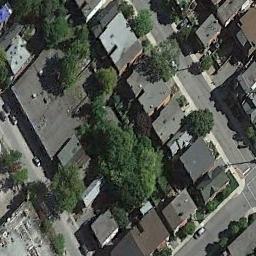
Label: residential